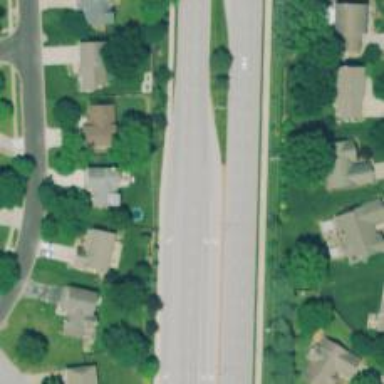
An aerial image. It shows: Road with dash markings.